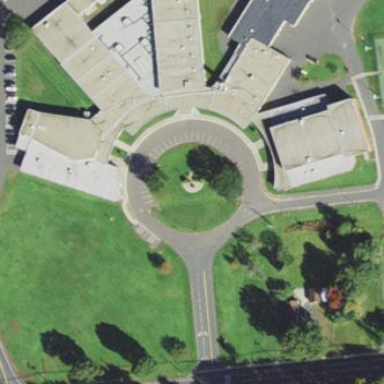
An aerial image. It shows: School.